Question: I have implemented column chart using highchart .
My rightmost column is getting cropped and I am not able to get it fixed .
Please suggest which option is being missed by me .
'''
{
"chart":{
"renderTo":"1_123456_id",
"type":"column",
"marginBottom":100,
"marginTop":100,
"marginRight":400,
"width":1050
},
"leftMetric":"Too Soft",
"rightMetric":"Too Loud",
"activeCount":8,
"passiveCount":0,
"optimal":92,
"totalResponses":25,
"averageText":"4.6",
"plotOptions":{
"series":{
"pointWidth":[
"30"
],
"borderRadius":[
"10"
],
},
"column":{
"pointPlacement":"on",
},
},
"credits":{
"enabled":false
},
"title":{
"text":"VOLUME",
"x":310,
"align":"left",
"style":{
"fontWeight":"bold",
"fontSize":15,
"color":"#000",
"marginRight":100
}
},
"xAxis":[
{
"categories":[
0,
0,
0,
1,
0,
20,
2,
0,
1,
1,
0
],
"tickmarkPlacement":"on",
"tickPositions":[
0,
1,
2,
3,
4,
5,
6,
7,
8,
9,
10,
11
],
"gridLineDashStyle":"longdash",
"gridLineWidth":1,
"labels":{
"style":{
"fontWeight":"bold",
"fontSize":15
}
}
},
{
"linkedTo":0,
"tickmarkPlacement":"on",
"tickPositions":[
0,
1,
2,
3,
4,
5,
6,
7,
8,
9,
10,
11
],
"opposite":"true",
"categories":[
0,
1,
2,
3,
4,
5,
4,
3,
2,
1,
0
],
"gridLineDashStyle":"longdash",
"gridLineWidth":1
}
],
"yAxis":{
"min":0,
"max":30,
"labels":{
"enabled":true
},
"title":{
"text":"Responses"
},
"tickInterval":2,
"gridLineColor":"#9ACD9D",
},
"series":[
{
"showInLegend":false,
"name":"speaker",
"data":[
{
"y":0,
"color":"C82506"
},
{
"y":0,
"color":"BC5B0C"
},
{
"y":0,
"color":"F39019"
},
{
"y":1,
"color":"F5D329"
},
{
"y":0,
"color":"#70BF40"
},
{
"y":20,
"color":"#01882A"
},
{
"y":2,
"color":"#70BF40"
},
{
"y":0,
"color":"F5D329"
},
{
"y":1,
"color":"F39019"
},
{
"y":1,
"color":"BC5B0C"
},
{
"y":1,
"color":"C82506"
}
]
}
]
}
'''
<URL>
How can make grid lines to move out of axis on extremes and middle as marked in image
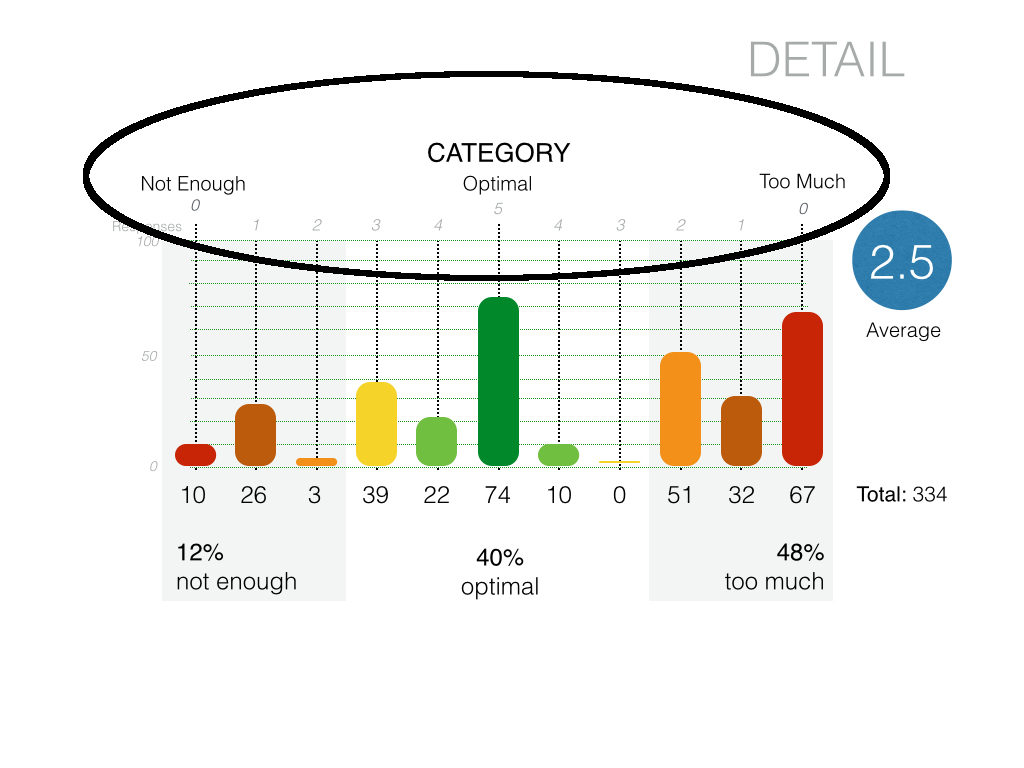
Answer: you just need to turn off 'clip' in 'plotOptions'
'''
plotOptions:{
column: {
pointPlacement: "on",
clip: false,
}
}
'''
Here is the <URL>
---
Here is what you want. i don't update my previous answer as that may help others.
but as the problem was so i do the reverse and remove the integer number from 'clip-path= "url(#highcharts-''NUMBER'')' attribute to have the full chart.
'''
<g class="highcharts-series highcharts-tracker" visibility="visible" zIndex="3" transform="translate(51,100) scale(1 1)" style="" clip-path="url(#highcharts-1)">
'''
Here the code to do this:
'''
function showMagic(){
$(".highcharts-series-group").children()
.filter(function() {
var $this = $(this);
var lol = $this.attr("clip-path");
if (lol) {
$this.attr("clip-path","url(#highcharts)");
} else {
return false;
}
});
}
window.onload = showMagic;
'''
Yes a little tricky, but it works! Here is the <URL>
---
## UPDATE:
This part will be the answer to the update part of question:
we should format labels of 'xAxis' :
'''
"labels": {
"useHTML": true,
"formatter": function () {
if(this.value==0 || this.value==5)
{
return '<p style="margin-top: -20px;" >'+this.value + '<br> | </p> ' ;
}
else
{
return this.value;
}
}
},
'''
Here is the <URL>